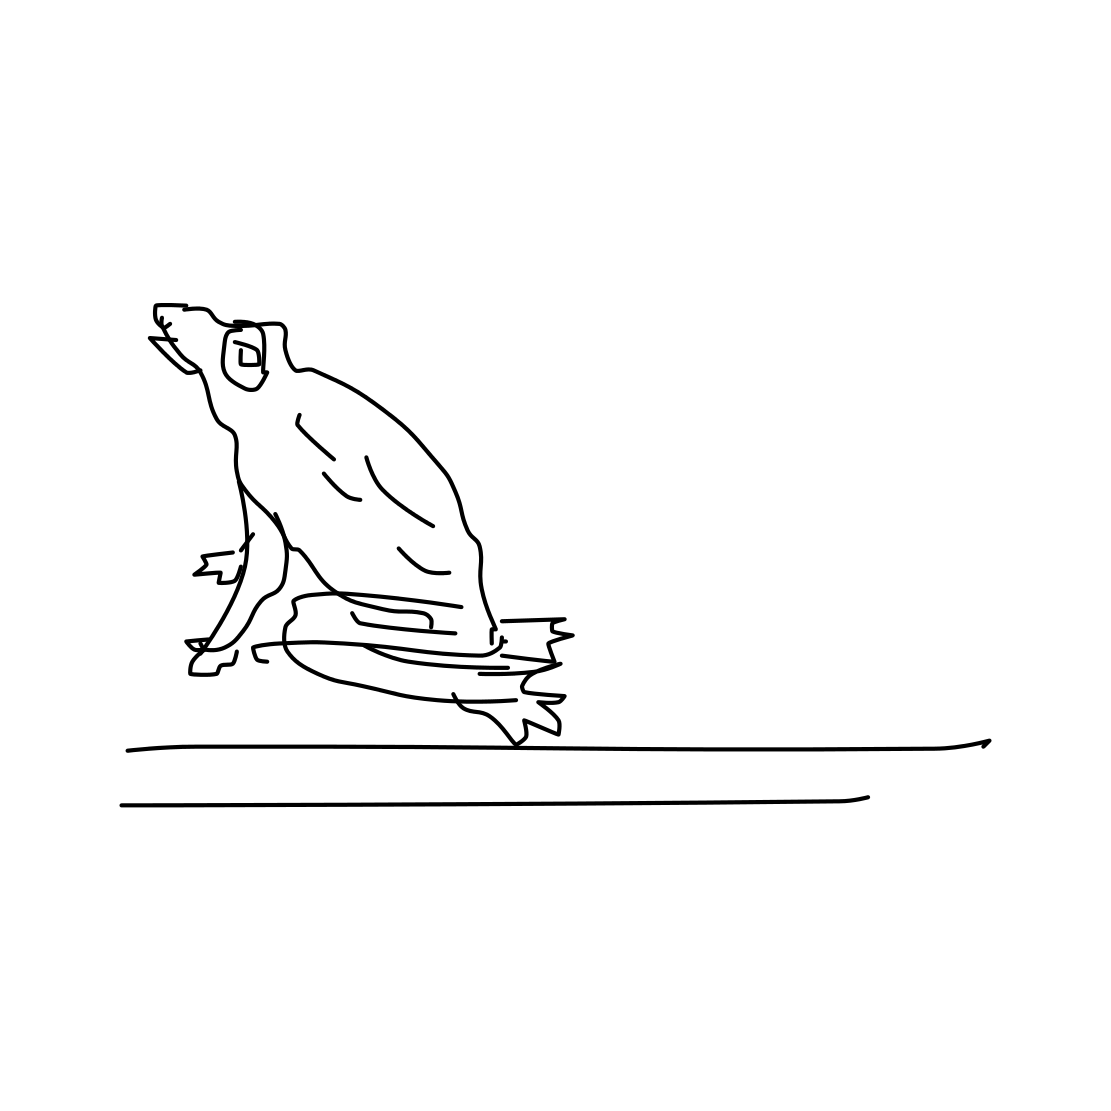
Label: frog